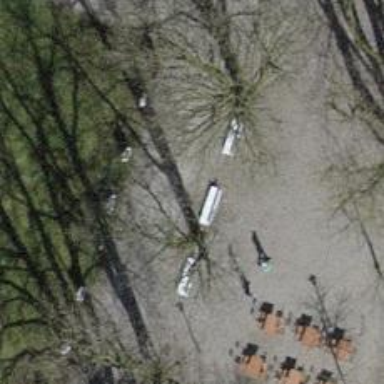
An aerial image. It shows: White bench.